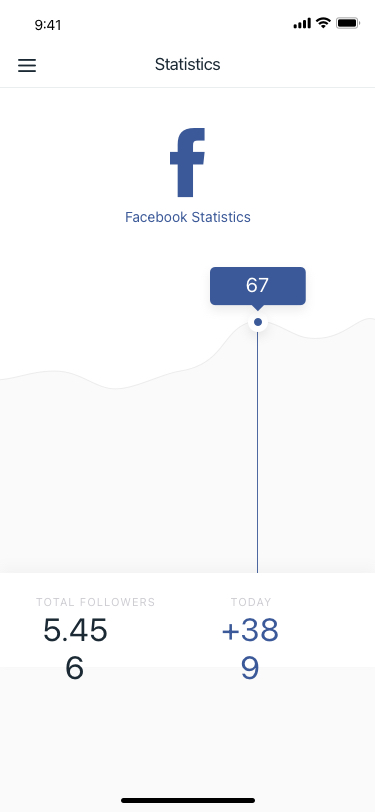
Text in this UI design:
Facebook Statistics
5.456
Total Followers
+389
Today
67
Statistics